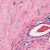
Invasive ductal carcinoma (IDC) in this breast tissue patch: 0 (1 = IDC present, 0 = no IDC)